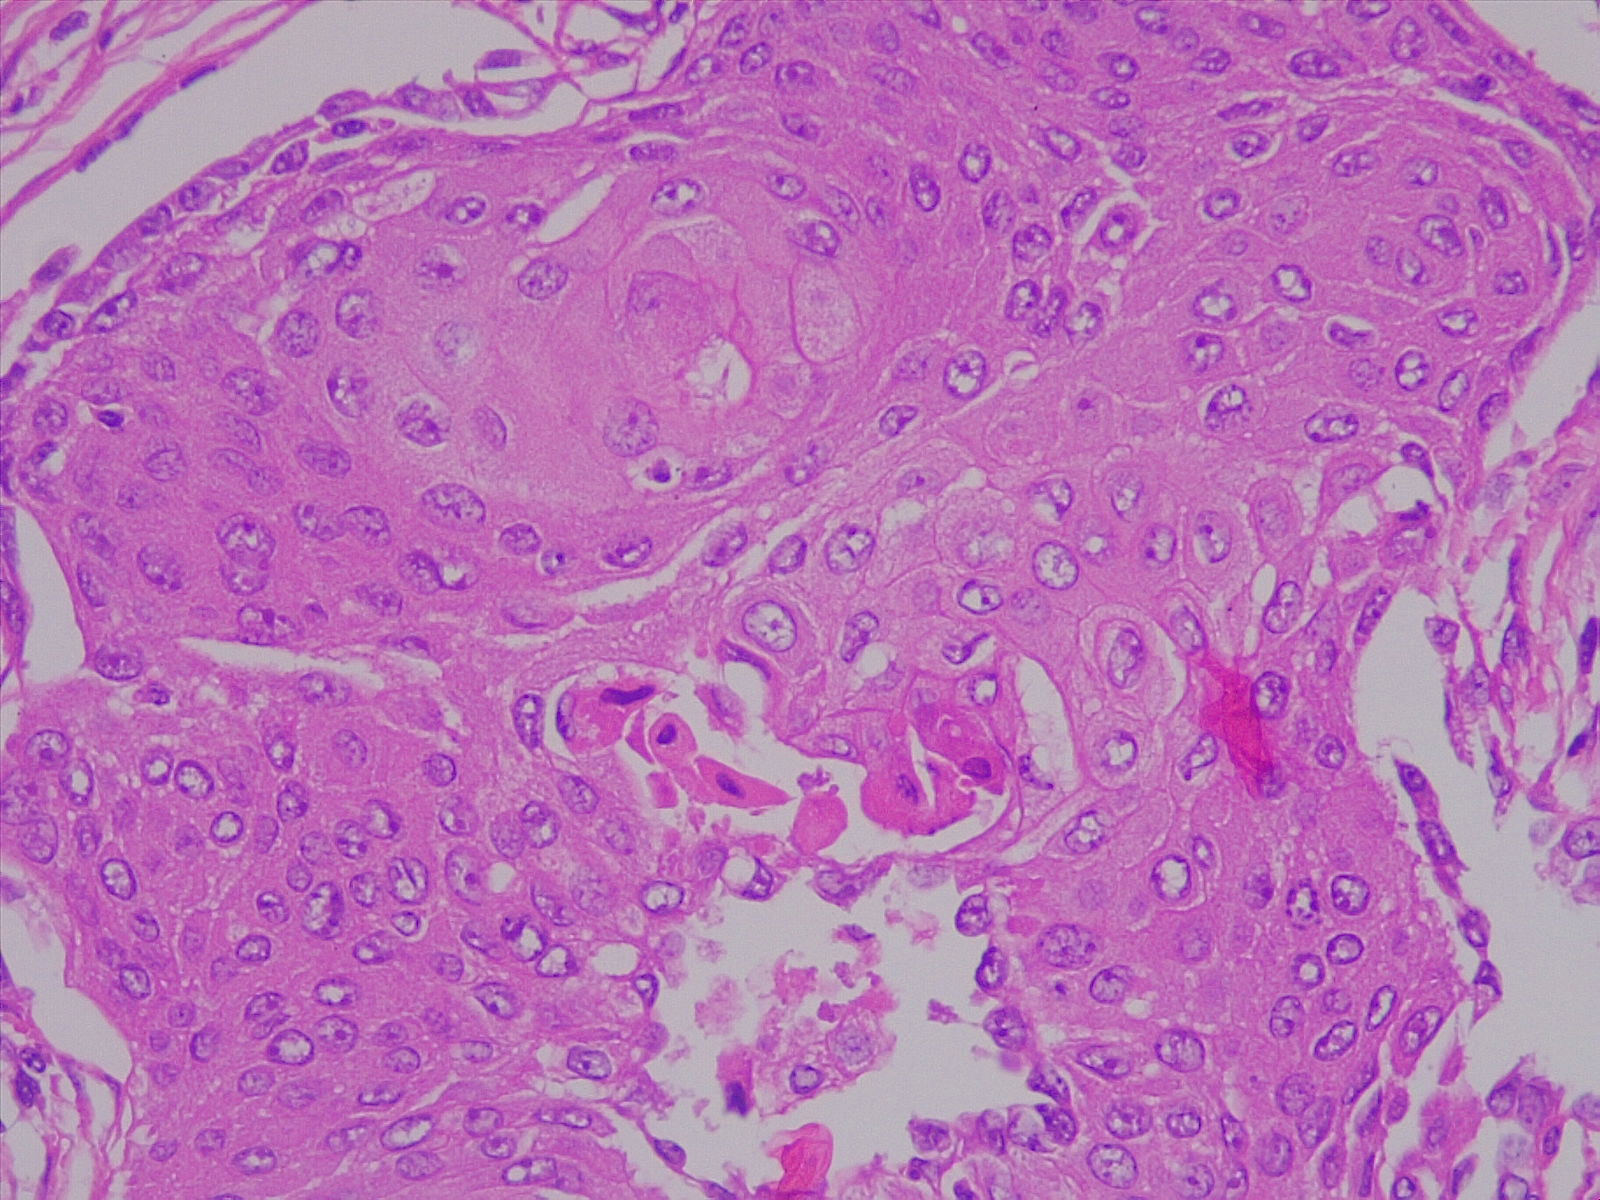
Label: lung squamous cell carcinoma, well differentiated